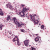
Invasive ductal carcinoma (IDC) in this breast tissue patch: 0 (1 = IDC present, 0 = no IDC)